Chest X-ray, PA view. Patient: 45 years old, sex F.
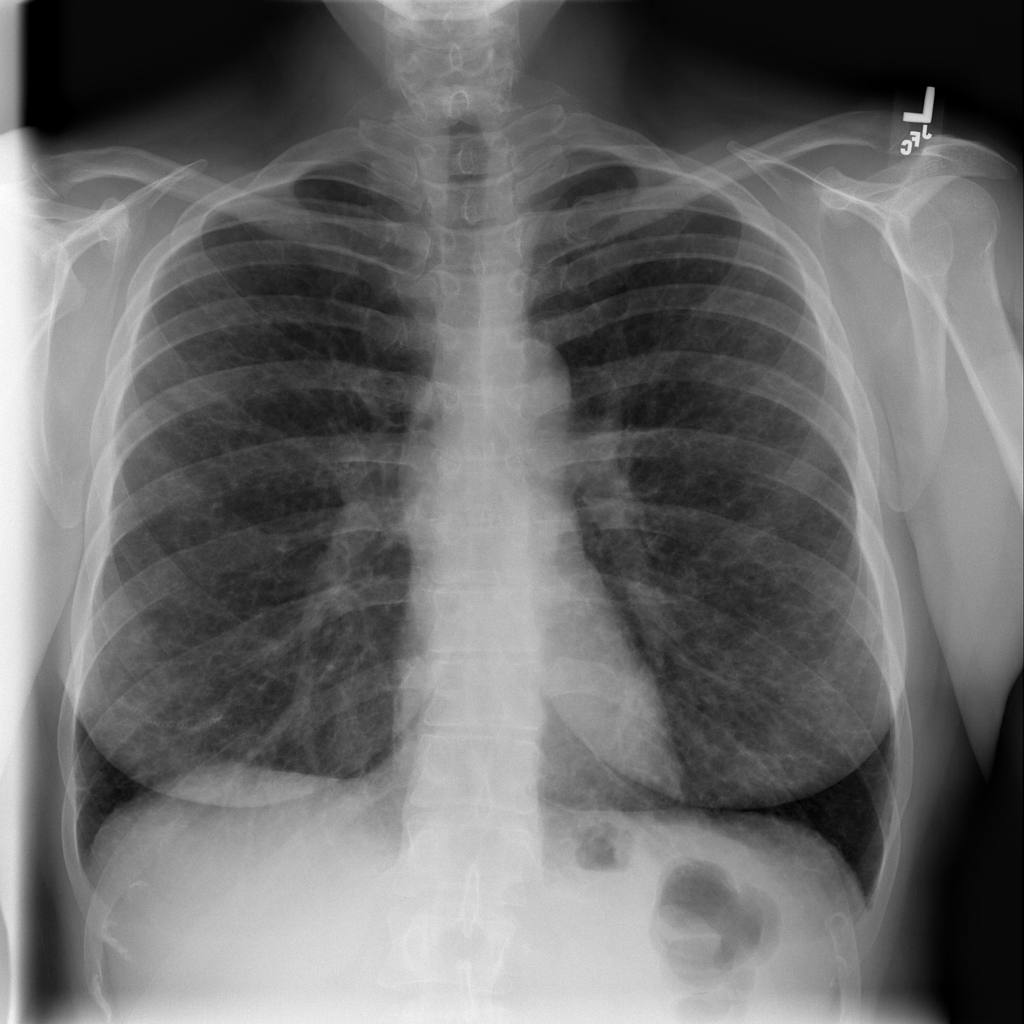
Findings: No Finding